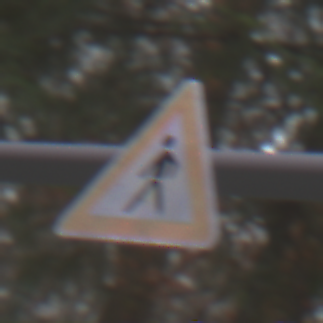
Verkehrszeichen: FussgaengerRechts
Umgebung: Outdoor, Nature
Tageszeit: Midday
Wetter: Overcast
Licht: Natural
Jahreszeit: Autumn
Kontrast: LowContrast